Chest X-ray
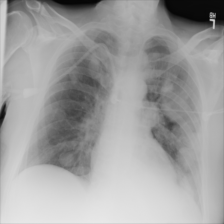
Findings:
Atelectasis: negative
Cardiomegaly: negative
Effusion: negative
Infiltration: negative
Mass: negative
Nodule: positive
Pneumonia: negative
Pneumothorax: negative
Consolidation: negative
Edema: positive
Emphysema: negative
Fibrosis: negative
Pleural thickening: negative
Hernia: negative